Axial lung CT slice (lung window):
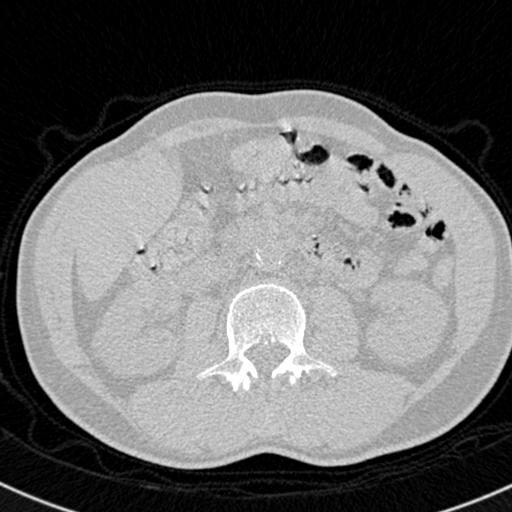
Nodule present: no